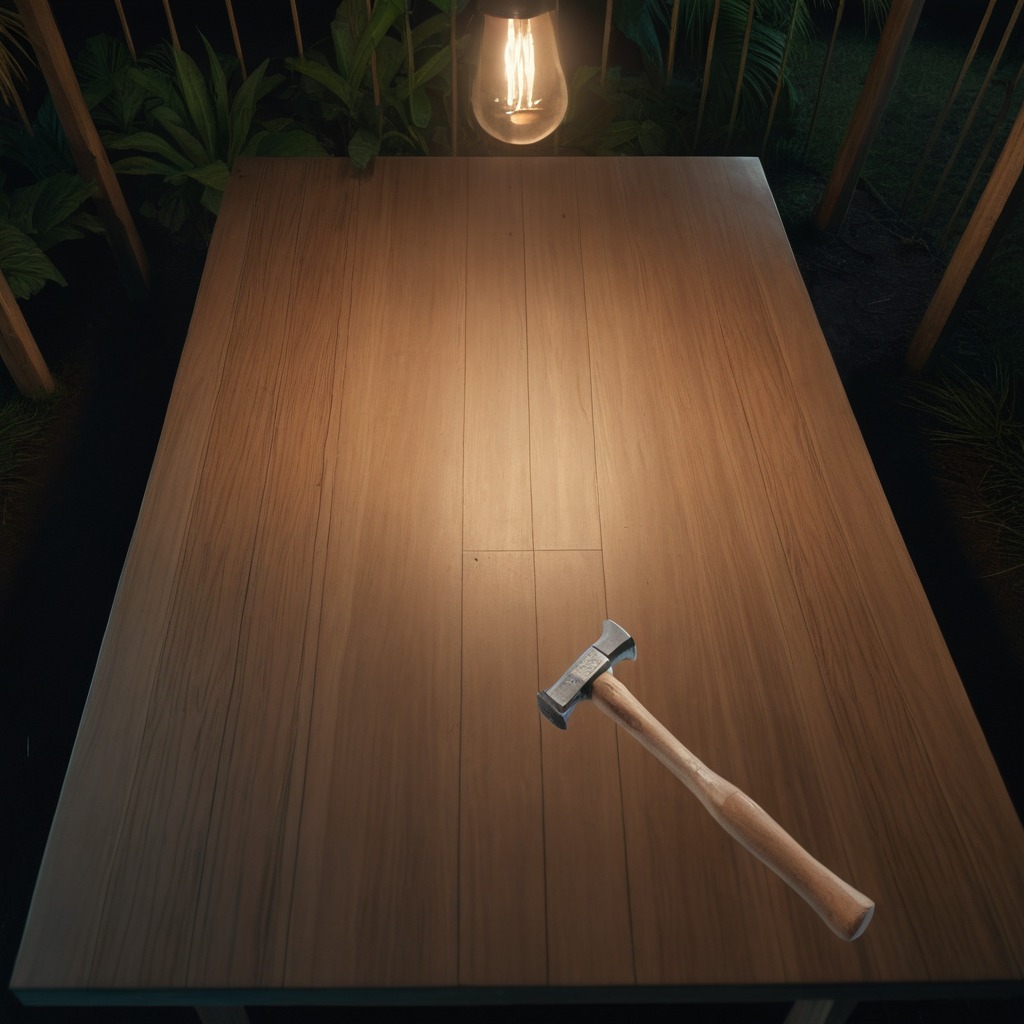
A hammer is lying on a wooden table inside a jungle field workshop tent at night.